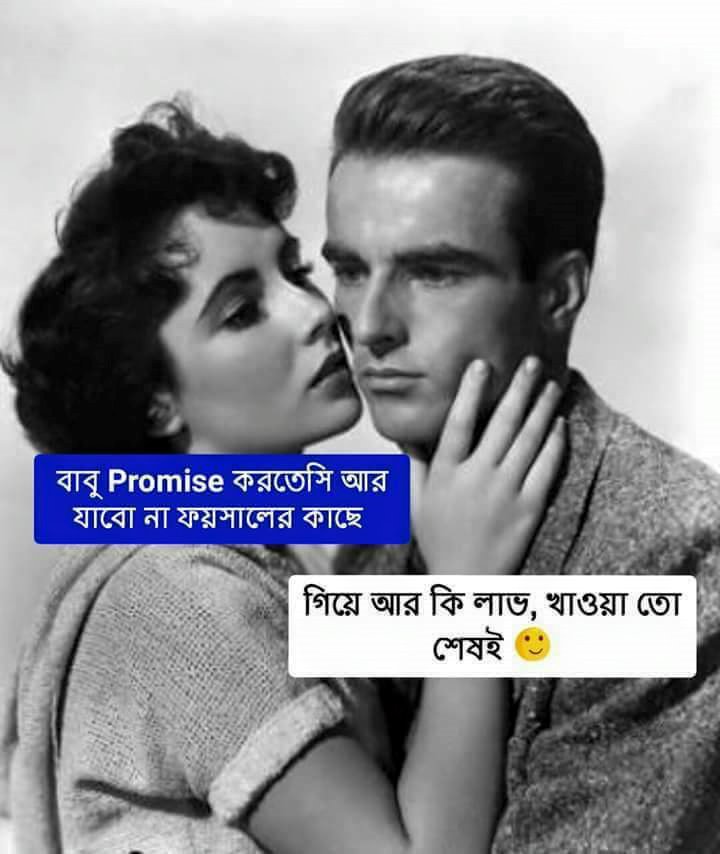
Caption: বাবু Promise করতেসি আর যাবো না ফয়সালের কাছে    গিয়ে আর কি লাভ, খাওয়া তো শেষই
Label: hate